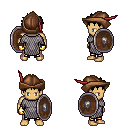
a pixel art fantasy rpg character, male body template, human, tanned skin, chain mail, gold greaves, black bedhead hairstyle, leather cap, gold gloves, shield, four views (front, back, left, right), 2x2 character sprite sheet, small pixel art, hard edges, no anti-aliasing